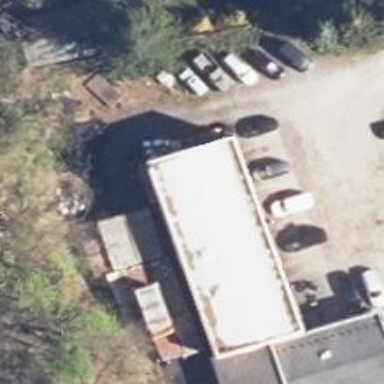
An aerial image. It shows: Car repair shop.